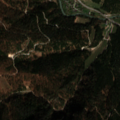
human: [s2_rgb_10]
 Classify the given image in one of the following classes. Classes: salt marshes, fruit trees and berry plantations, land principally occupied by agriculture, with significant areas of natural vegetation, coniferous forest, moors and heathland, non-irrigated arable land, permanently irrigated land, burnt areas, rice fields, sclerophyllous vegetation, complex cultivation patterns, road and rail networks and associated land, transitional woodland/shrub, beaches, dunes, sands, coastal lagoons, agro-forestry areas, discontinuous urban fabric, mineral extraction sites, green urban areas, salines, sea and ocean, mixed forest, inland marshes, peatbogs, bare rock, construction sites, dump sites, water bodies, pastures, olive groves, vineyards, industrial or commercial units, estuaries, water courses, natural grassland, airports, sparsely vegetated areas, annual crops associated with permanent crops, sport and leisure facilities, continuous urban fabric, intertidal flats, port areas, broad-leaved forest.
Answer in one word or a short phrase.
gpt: discontinuous urban fabric, coniferous forest, mixed forest